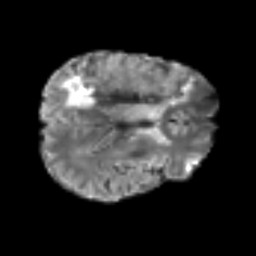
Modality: T2w
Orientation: axial
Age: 52
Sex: male
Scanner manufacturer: siemens
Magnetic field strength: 3 T
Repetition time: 6.1 s
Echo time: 0.101 s